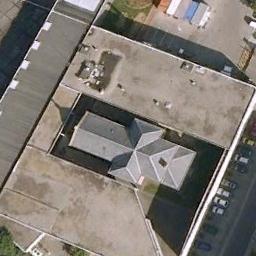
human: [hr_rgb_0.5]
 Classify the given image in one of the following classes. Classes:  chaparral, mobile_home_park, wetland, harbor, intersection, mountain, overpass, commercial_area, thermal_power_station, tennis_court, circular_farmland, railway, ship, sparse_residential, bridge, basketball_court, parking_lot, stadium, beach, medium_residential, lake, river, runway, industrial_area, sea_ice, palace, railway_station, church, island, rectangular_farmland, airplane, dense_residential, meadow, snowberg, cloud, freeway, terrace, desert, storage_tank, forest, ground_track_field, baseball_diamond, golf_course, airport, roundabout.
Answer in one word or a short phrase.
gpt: church